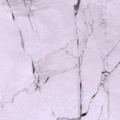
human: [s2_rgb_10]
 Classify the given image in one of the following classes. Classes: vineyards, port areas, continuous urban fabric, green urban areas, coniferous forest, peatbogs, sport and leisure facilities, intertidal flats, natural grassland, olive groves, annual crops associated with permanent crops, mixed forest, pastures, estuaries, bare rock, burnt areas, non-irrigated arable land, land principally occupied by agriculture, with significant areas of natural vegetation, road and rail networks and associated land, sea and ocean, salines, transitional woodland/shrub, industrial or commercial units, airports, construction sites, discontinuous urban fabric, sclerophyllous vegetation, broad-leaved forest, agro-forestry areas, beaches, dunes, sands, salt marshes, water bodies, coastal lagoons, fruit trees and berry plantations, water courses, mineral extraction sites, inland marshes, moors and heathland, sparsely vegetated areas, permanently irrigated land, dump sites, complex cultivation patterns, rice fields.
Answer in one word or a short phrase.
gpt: sea and ocean